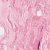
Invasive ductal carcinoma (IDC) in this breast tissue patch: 0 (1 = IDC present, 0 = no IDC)